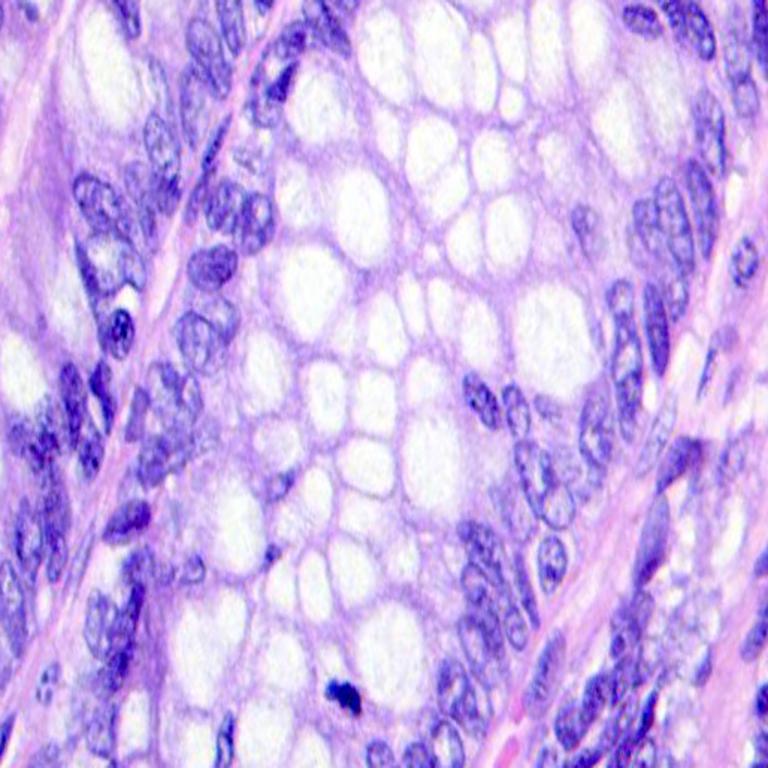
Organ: colon
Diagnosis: benign